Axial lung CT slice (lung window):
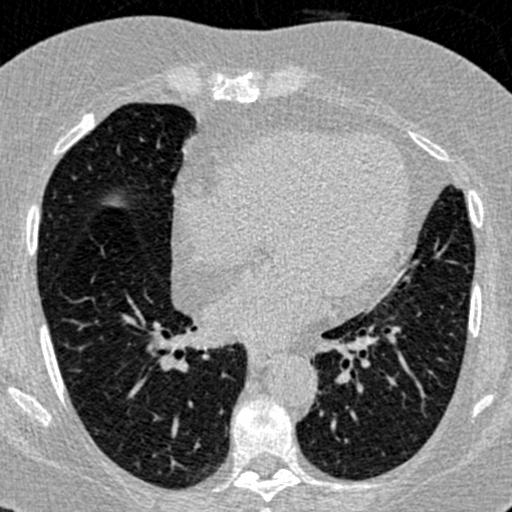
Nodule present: no